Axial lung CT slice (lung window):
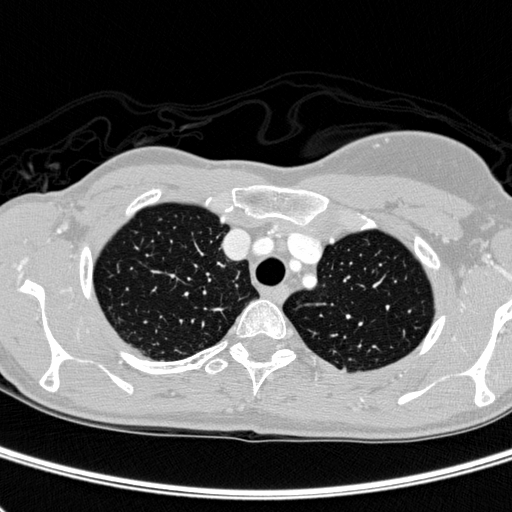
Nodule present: yes
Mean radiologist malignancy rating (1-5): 3